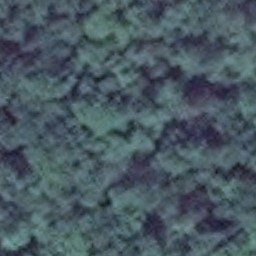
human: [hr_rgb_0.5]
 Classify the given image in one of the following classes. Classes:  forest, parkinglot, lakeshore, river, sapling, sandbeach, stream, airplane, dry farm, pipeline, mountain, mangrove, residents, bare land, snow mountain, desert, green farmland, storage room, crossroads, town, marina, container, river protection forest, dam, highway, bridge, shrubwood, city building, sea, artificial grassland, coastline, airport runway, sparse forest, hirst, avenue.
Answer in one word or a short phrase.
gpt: forest